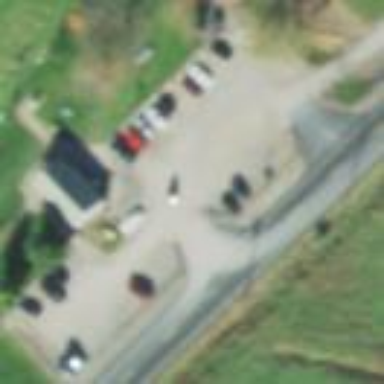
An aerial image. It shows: Parking area for golf.